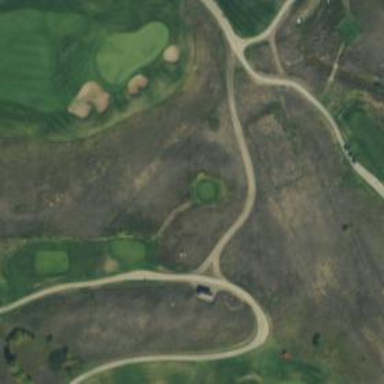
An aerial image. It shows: Footway that resembles golf path.